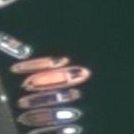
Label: civil